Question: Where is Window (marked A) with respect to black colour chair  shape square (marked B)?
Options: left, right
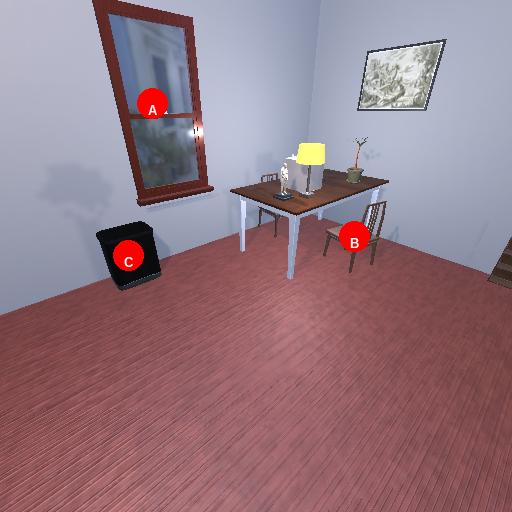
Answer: left